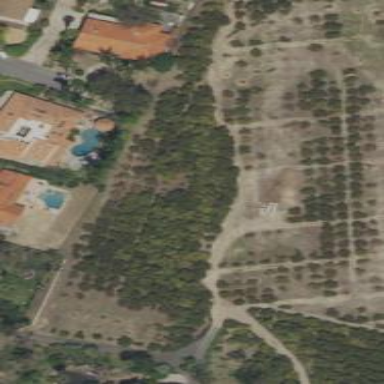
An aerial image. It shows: Orchard.